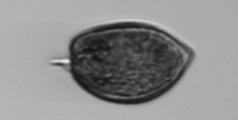
Label: Prorocentrum_micans